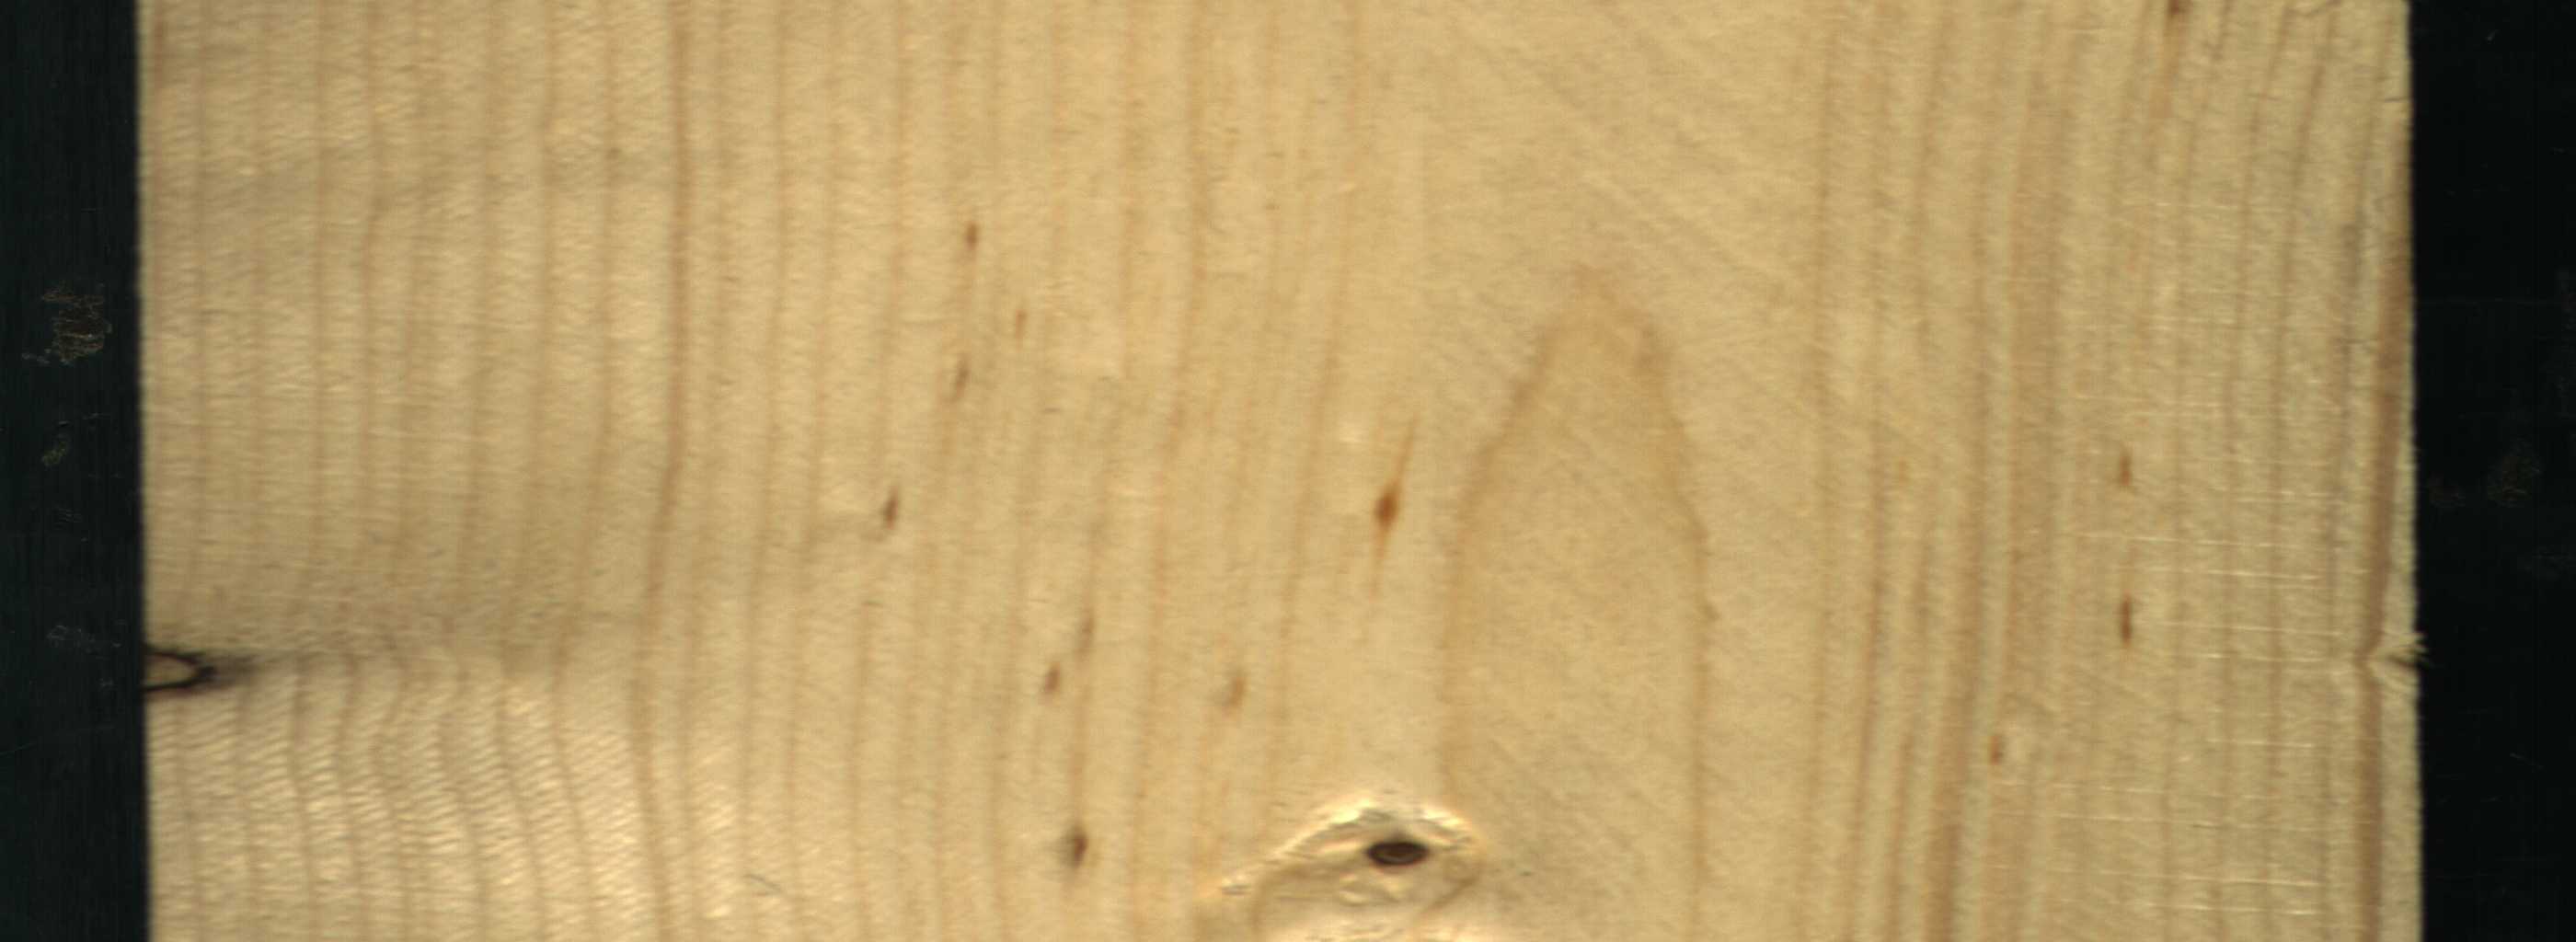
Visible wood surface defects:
resin
Dead_Knot
Dead_Knot